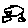
Label: car